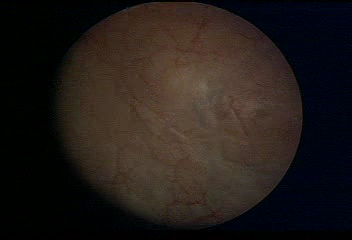
Modality: WLC
Class: Normal mucosa
Bladder cancer association: No